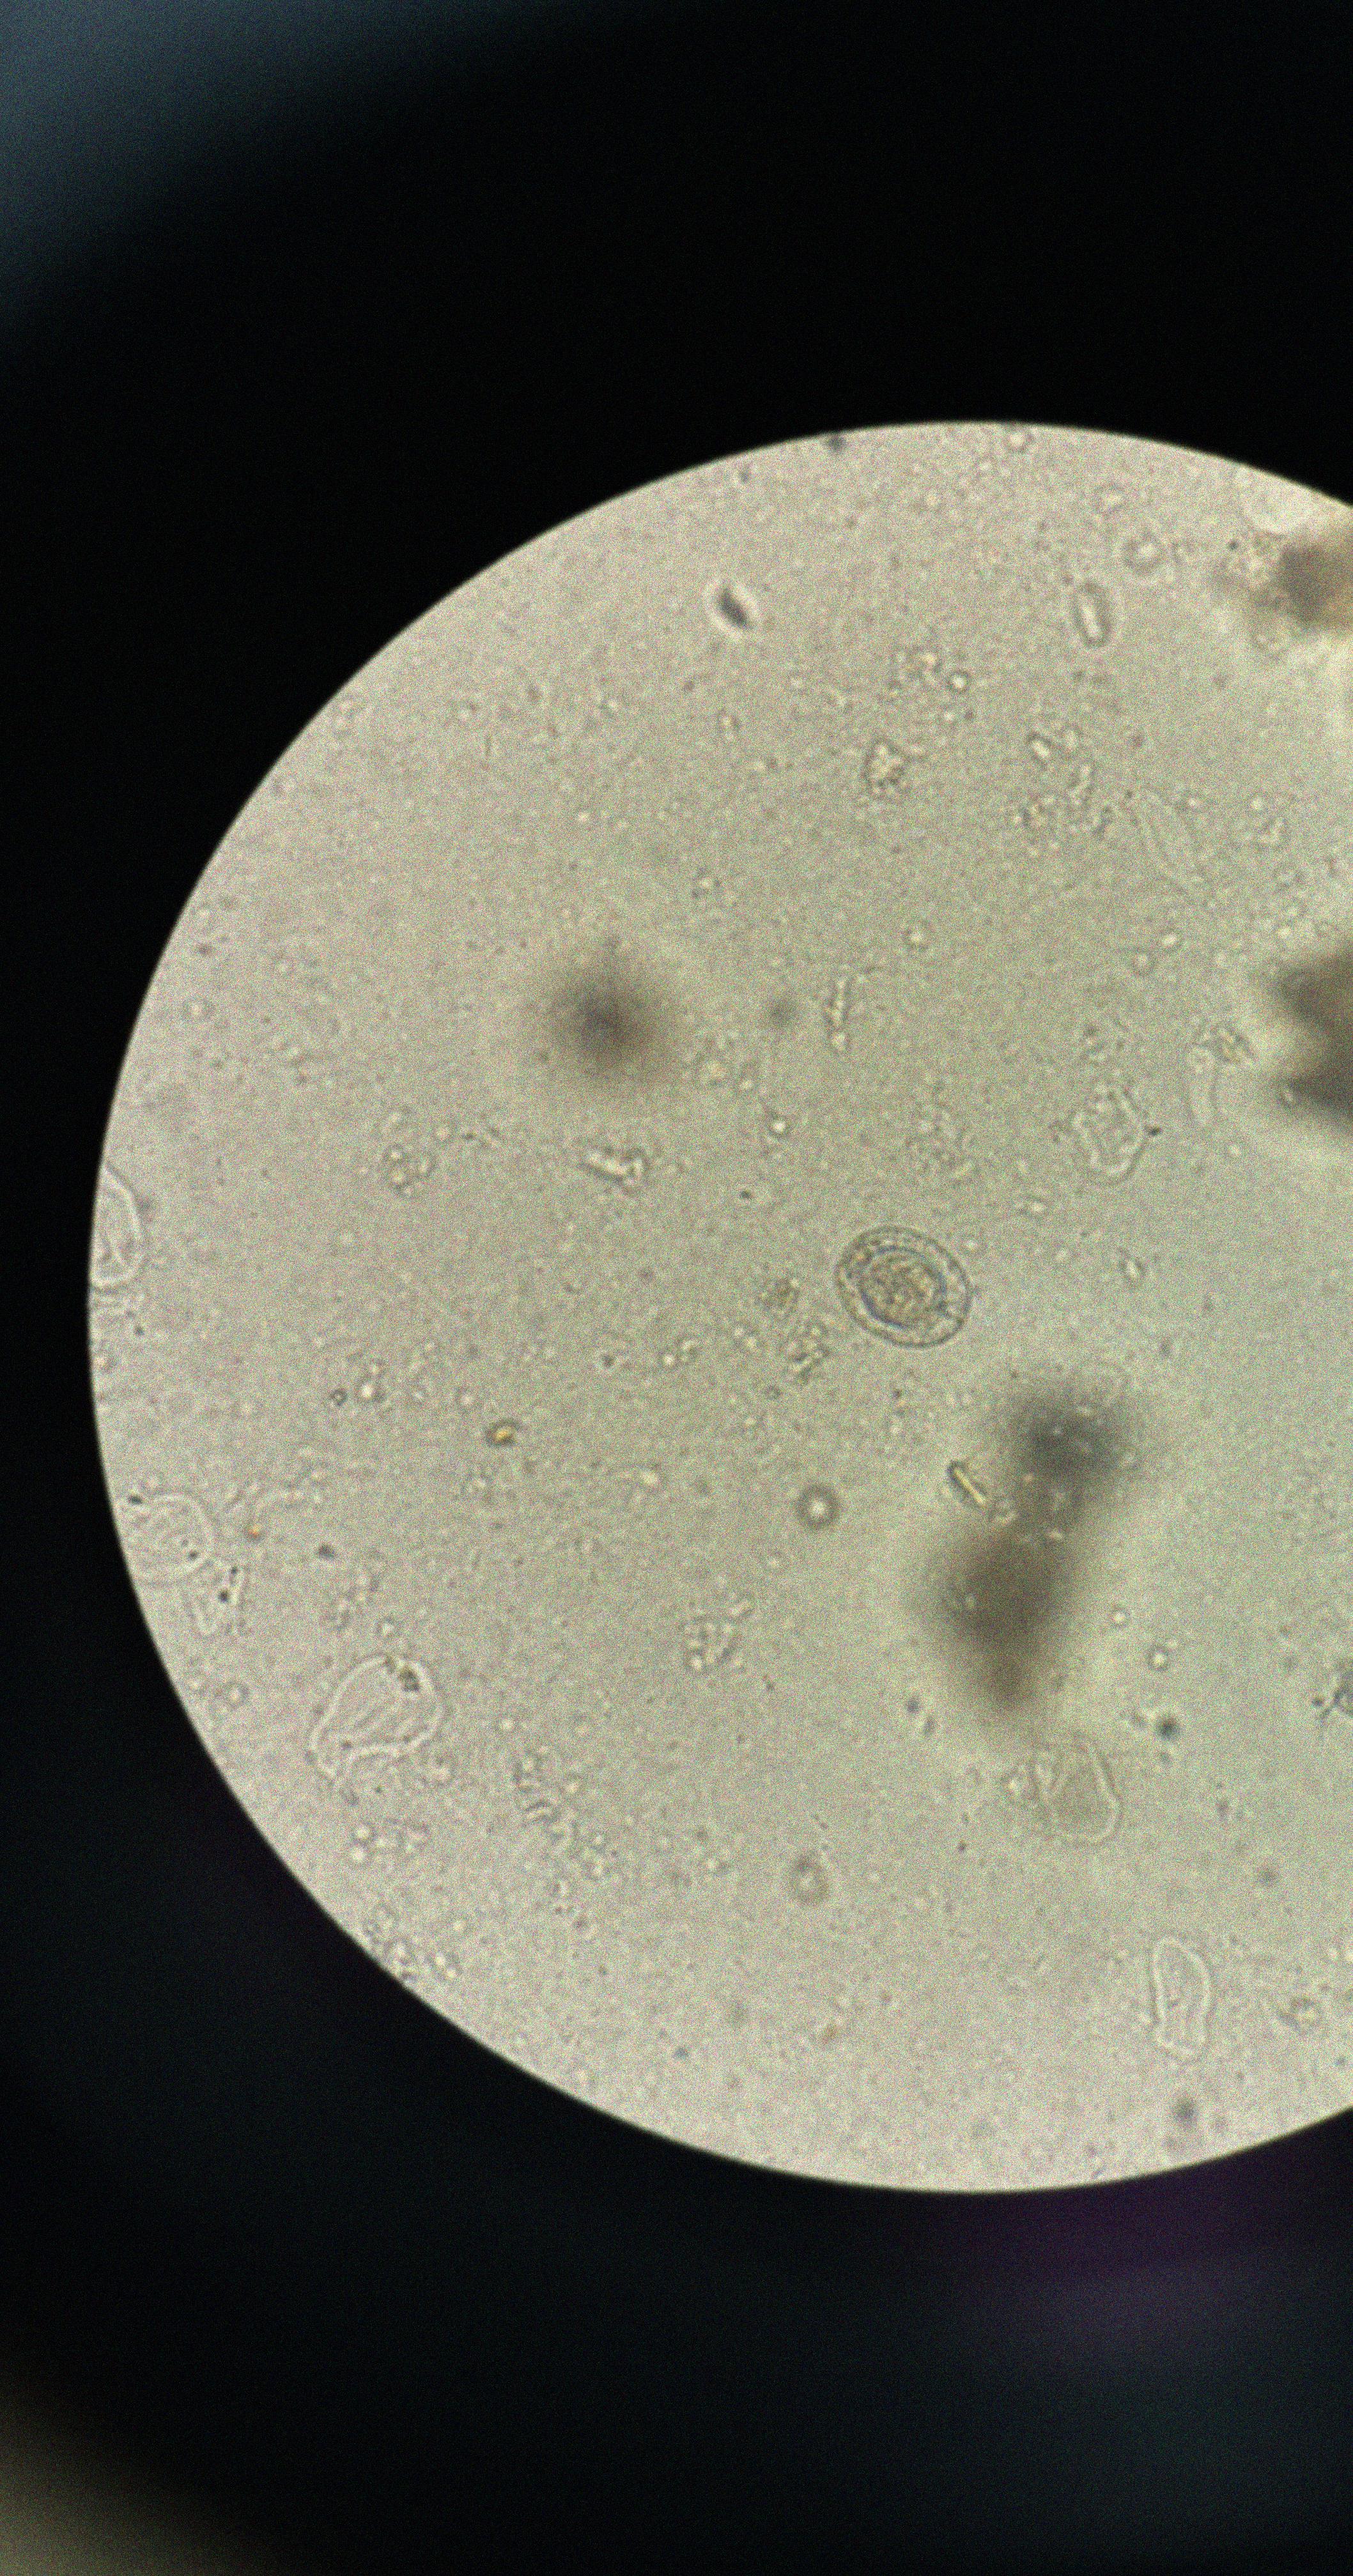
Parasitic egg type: Hymenolepis nana